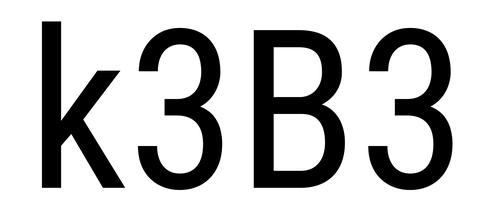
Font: Roboto_Condensed_Regular